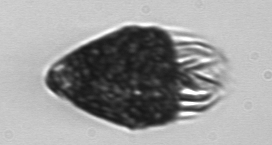
Label: Strombidium_morphotype2